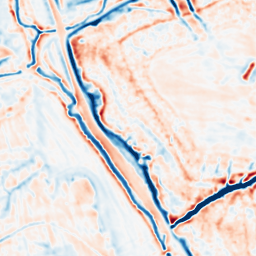
Category: multiscale
Decomposition family: dog_multiscale
Decomposition parameters: sigma_ratio: 1.4
n_scales: 4
base_sigma: 1
Upsampling method: linear_exact
Upsampling parameters: scale: 8
Upsampling scale: 8